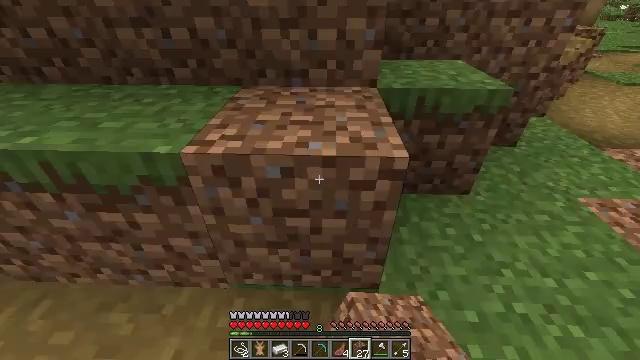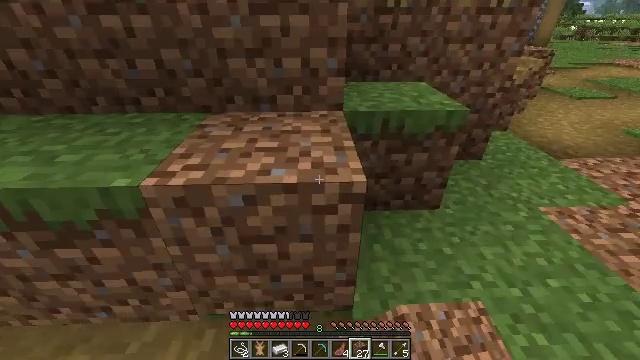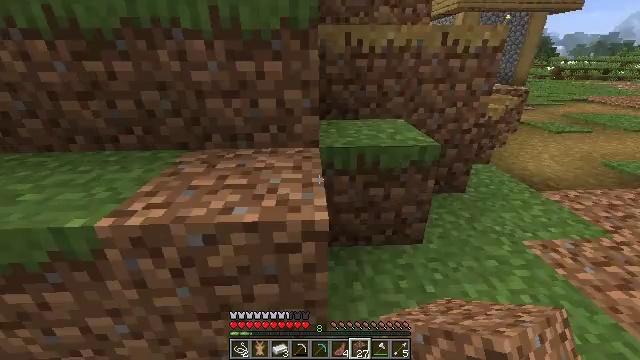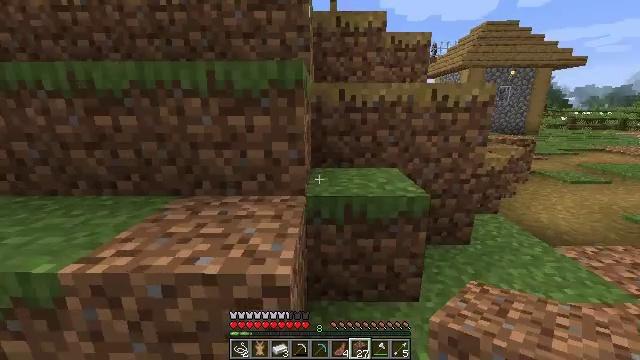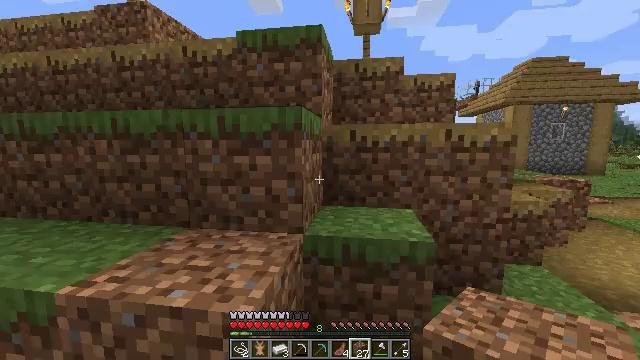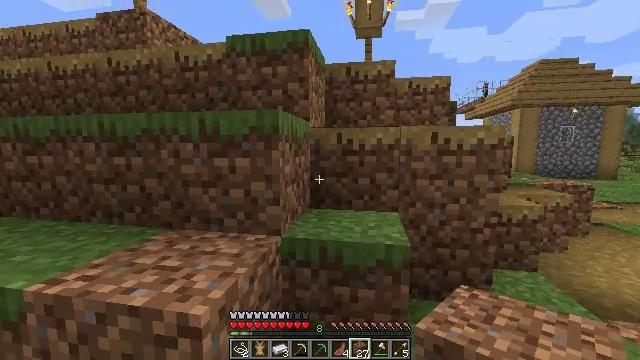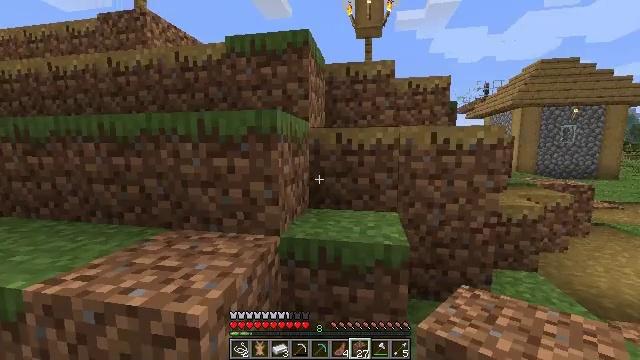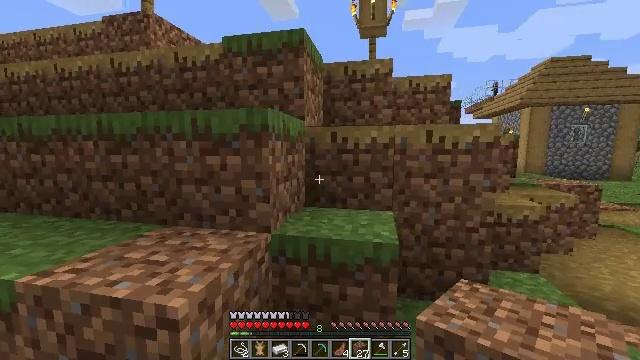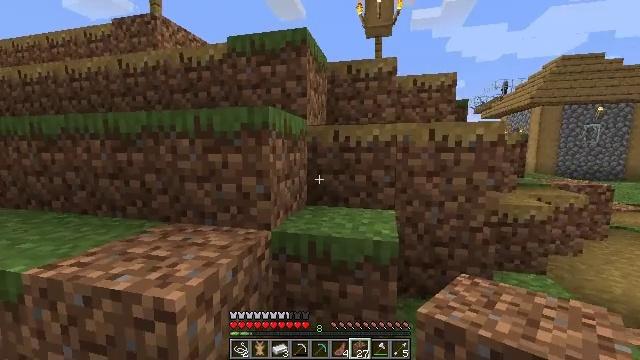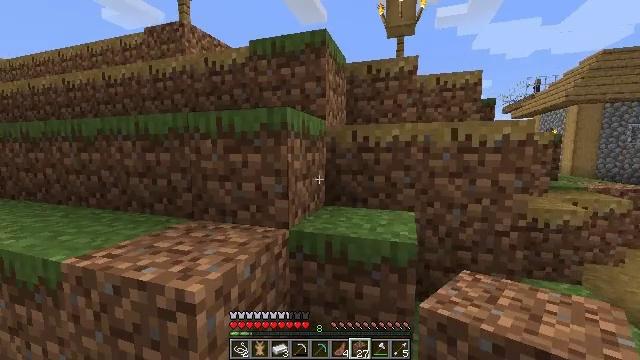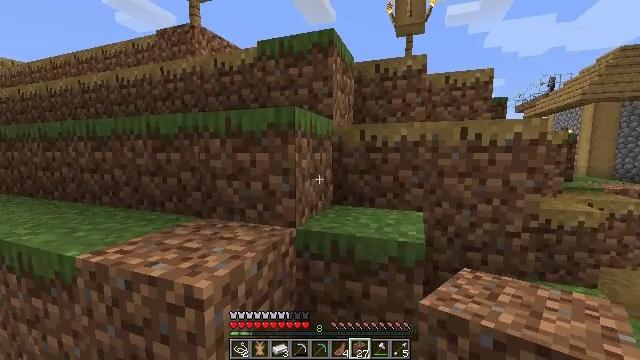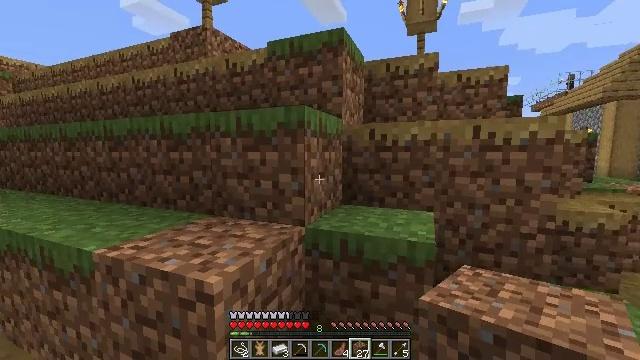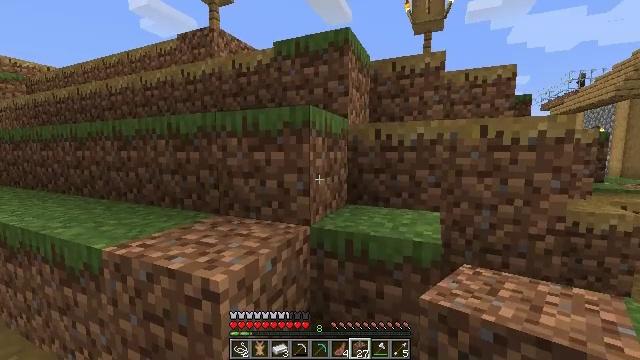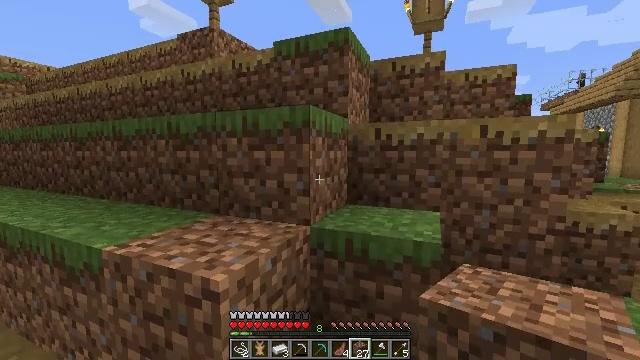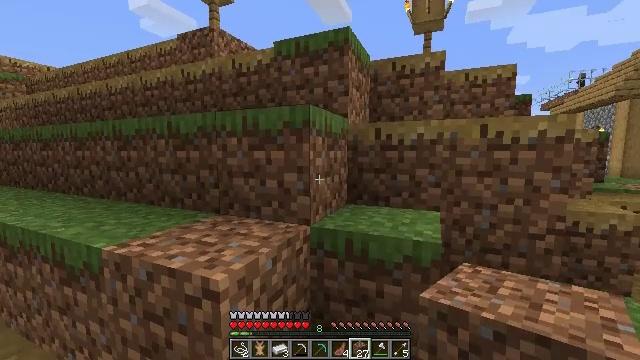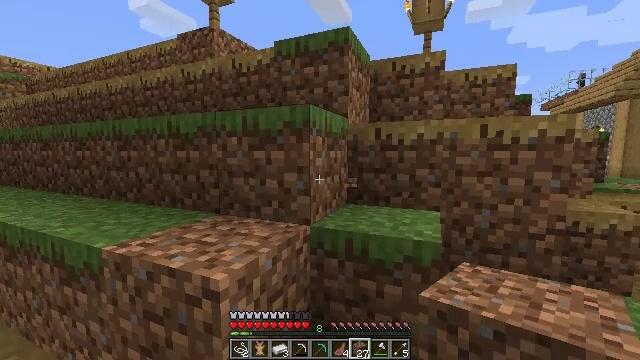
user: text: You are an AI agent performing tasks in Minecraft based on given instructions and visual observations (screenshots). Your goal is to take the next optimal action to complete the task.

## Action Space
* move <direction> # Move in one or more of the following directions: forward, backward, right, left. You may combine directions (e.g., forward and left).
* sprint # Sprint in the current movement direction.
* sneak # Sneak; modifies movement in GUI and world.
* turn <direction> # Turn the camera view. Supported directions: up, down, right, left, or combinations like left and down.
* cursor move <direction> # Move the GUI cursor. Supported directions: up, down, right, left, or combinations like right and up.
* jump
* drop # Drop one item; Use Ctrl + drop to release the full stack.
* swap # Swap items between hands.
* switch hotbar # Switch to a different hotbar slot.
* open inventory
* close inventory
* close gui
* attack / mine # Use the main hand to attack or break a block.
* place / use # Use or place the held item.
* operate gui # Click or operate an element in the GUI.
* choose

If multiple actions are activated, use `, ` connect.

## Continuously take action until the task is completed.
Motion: motion action
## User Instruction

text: Collect the grass block using a shovel.
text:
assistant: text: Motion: move right, turn right and up
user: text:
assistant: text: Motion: move right, turn up
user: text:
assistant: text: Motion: move right, turn left and up
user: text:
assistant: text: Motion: move right, turn left and up
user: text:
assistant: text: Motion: move right, turn left
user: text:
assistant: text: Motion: no_op
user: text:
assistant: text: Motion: turn left
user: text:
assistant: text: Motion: turn left
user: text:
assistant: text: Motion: turn left
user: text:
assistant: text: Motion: turn left
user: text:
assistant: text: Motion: turn left
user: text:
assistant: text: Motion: turn left
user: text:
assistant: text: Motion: no_op
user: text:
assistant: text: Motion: no_op
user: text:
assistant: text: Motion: attack / mine
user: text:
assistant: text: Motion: attack / mine
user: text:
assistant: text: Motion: attack / mine
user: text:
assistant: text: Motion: attack / mine
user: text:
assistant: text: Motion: attack / mine
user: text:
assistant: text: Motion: attack / mine
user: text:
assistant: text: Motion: attack / mine
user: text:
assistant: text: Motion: attack / mine
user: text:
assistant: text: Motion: attack / mine
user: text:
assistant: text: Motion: attack / mine
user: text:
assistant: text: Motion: attack / mine
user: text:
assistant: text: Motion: attack / mine
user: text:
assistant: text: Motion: attack / mine
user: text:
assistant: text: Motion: attack / mine
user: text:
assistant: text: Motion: attack / mine
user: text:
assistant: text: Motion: attack / mine